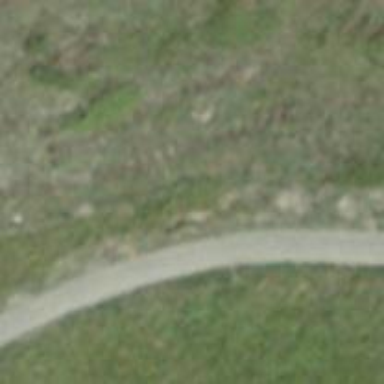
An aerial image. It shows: Path surfaced with fine gravel.